Question: I have successfully converted a visual studio solution with two projects (class library, web application) from 2008 to 2010. I can open the solution with projects in one environment (windows 8) without projects.
On another system (Windows Server 2008 R2) with visual studio 2010, the projects are not loaded. A reload fails; files are displayed shortly and than again marked as unavailable.
I have no idea why this happens. Could it be a missing patch for visual studio? Right now, I have the following installation:

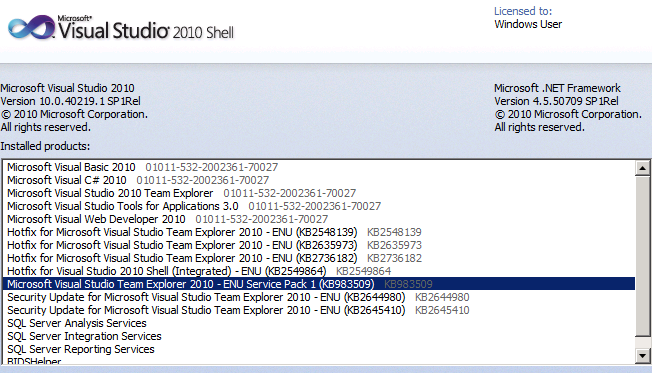
Answer: Visual Studio Shell cannot load these types of projects.